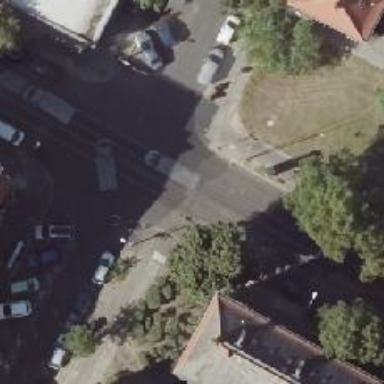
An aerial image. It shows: Unmarked crossing on the road.